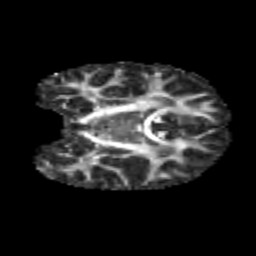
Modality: FA
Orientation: coronal
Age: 13
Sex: female
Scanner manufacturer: siemens
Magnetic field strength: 3 T
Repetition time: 3.8 s
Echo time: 0.07 s